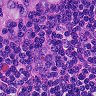
Metastatic tissue present: no